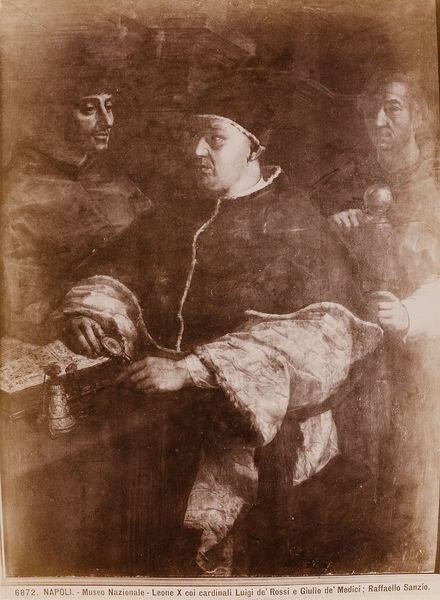
Künstler: Giacomo Brogi
Standort: Hamburg
Institution: Museum für Kunst und Gewerbe Hamburg
Schlagwörter: malerei, kirche, papst, foto, fotografie, photographie, kardinal, altar, photo, altarbild, medici, giulio, lichtbild, kunstgeschichte, luigi, leone, bildwerke, angewandte und bildende kunst, hessische systematik, schwarzweißpositivverfahren, silbersalzverfahren, schwarzweißfotografie, reproduktionsfotografie, kunstreproduktion, reproduktionsphotographie, würdenträger, kollodiumpapier, kollodium, zelloidinpapier, ritratto, rossi